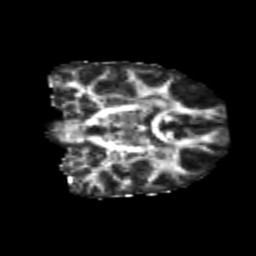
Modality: FA
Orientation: coronal
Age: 25
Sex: male
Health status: healthy
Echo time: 0.074 s